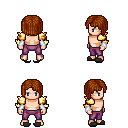
a pixel art fantasy rpg character, male body template, human, light skin, gold arm armor, magenta pants, brunette pageboy hairstyle, white cloth bracers, gray slippers, four views (front, back, left, right), 2x2 character sprite sheet, small pixel art, hard edges, no anti-aliasing